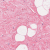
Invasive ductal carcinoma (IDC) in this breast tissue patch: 0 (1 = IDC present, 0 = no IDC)